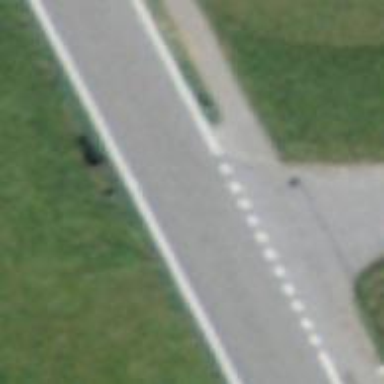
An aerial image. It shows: Tertiary road with asphalt surface.